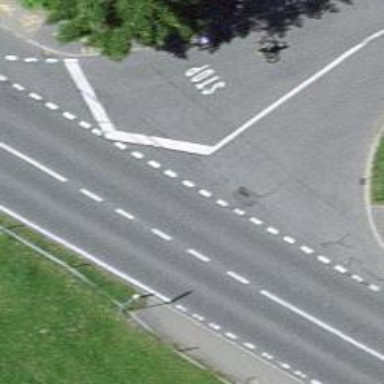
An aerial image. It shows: Stop road.